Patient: sex M, age 58
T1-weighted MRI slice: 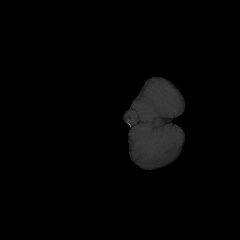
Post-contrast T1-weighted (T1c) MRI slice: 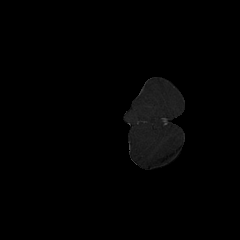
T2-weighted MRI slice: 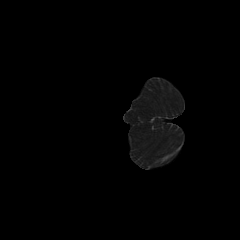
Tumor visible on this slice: no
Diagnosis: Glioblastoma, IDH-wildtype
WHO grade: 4